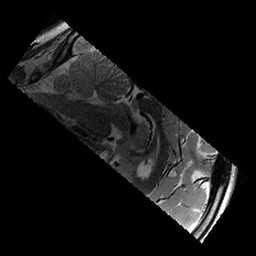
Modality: T2w
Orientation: sagittal
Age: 11
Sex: male
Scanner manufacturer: siemens
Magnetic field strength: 3 T
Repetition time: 9.23 s
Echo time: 0.067 s